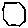
Label: hexagon